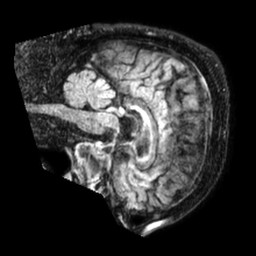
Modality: FLAIR
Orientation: sagittal
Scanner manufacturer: philips
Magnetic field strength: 1.5 T
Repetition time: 4.8 s
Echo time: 0.3306 s